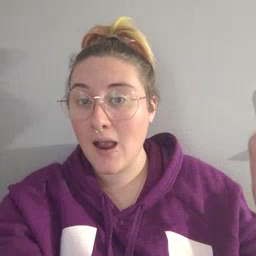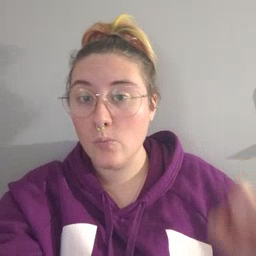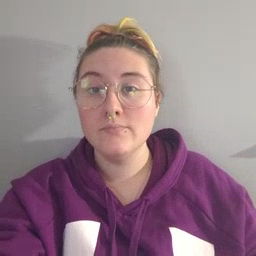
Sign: loud